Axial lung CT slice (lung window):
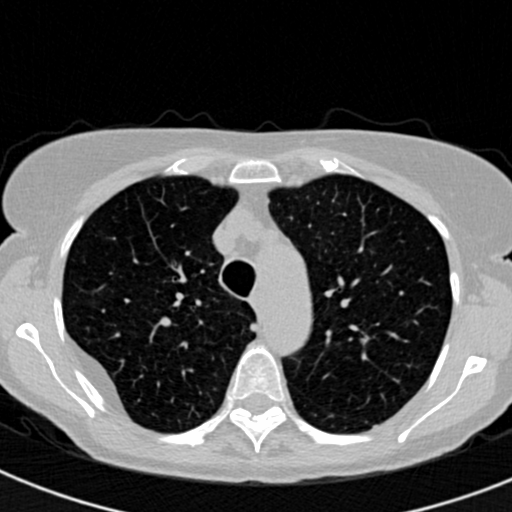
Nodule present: no